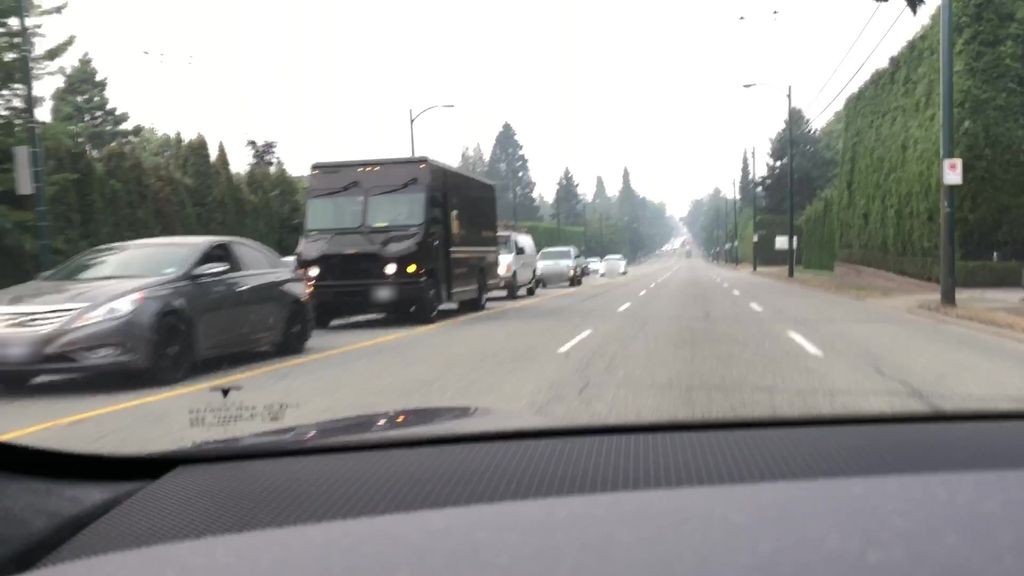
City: vancouver